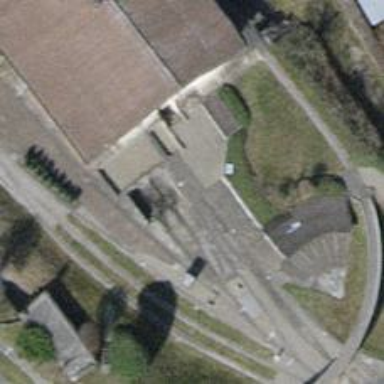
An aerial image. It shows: Miniature railway.